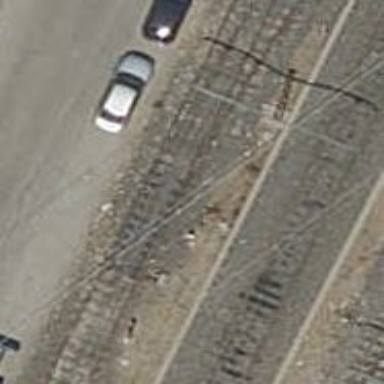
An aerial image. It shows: Railway yard with electrified contact lines.